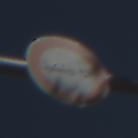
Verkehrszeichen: VerbotPersonenkraftwagenMitAnhaenger
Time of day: Midday
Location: Outdoor (RoadRail)
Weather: Clear
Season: Summer
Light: Natural